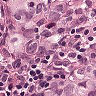
Metastatic tissue present: yes